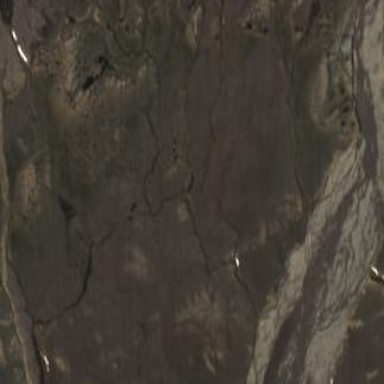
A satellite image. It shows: Landform in the tundra polygon.